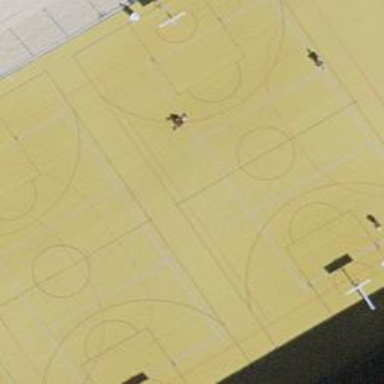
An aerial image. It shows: Tartan basketball court situated on pitch designated for leisure land.